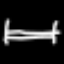
Label: bed